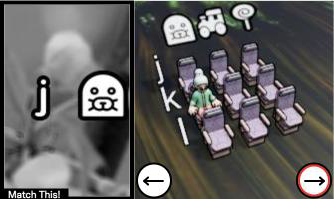
Task: seats
Answer: no